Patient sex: M
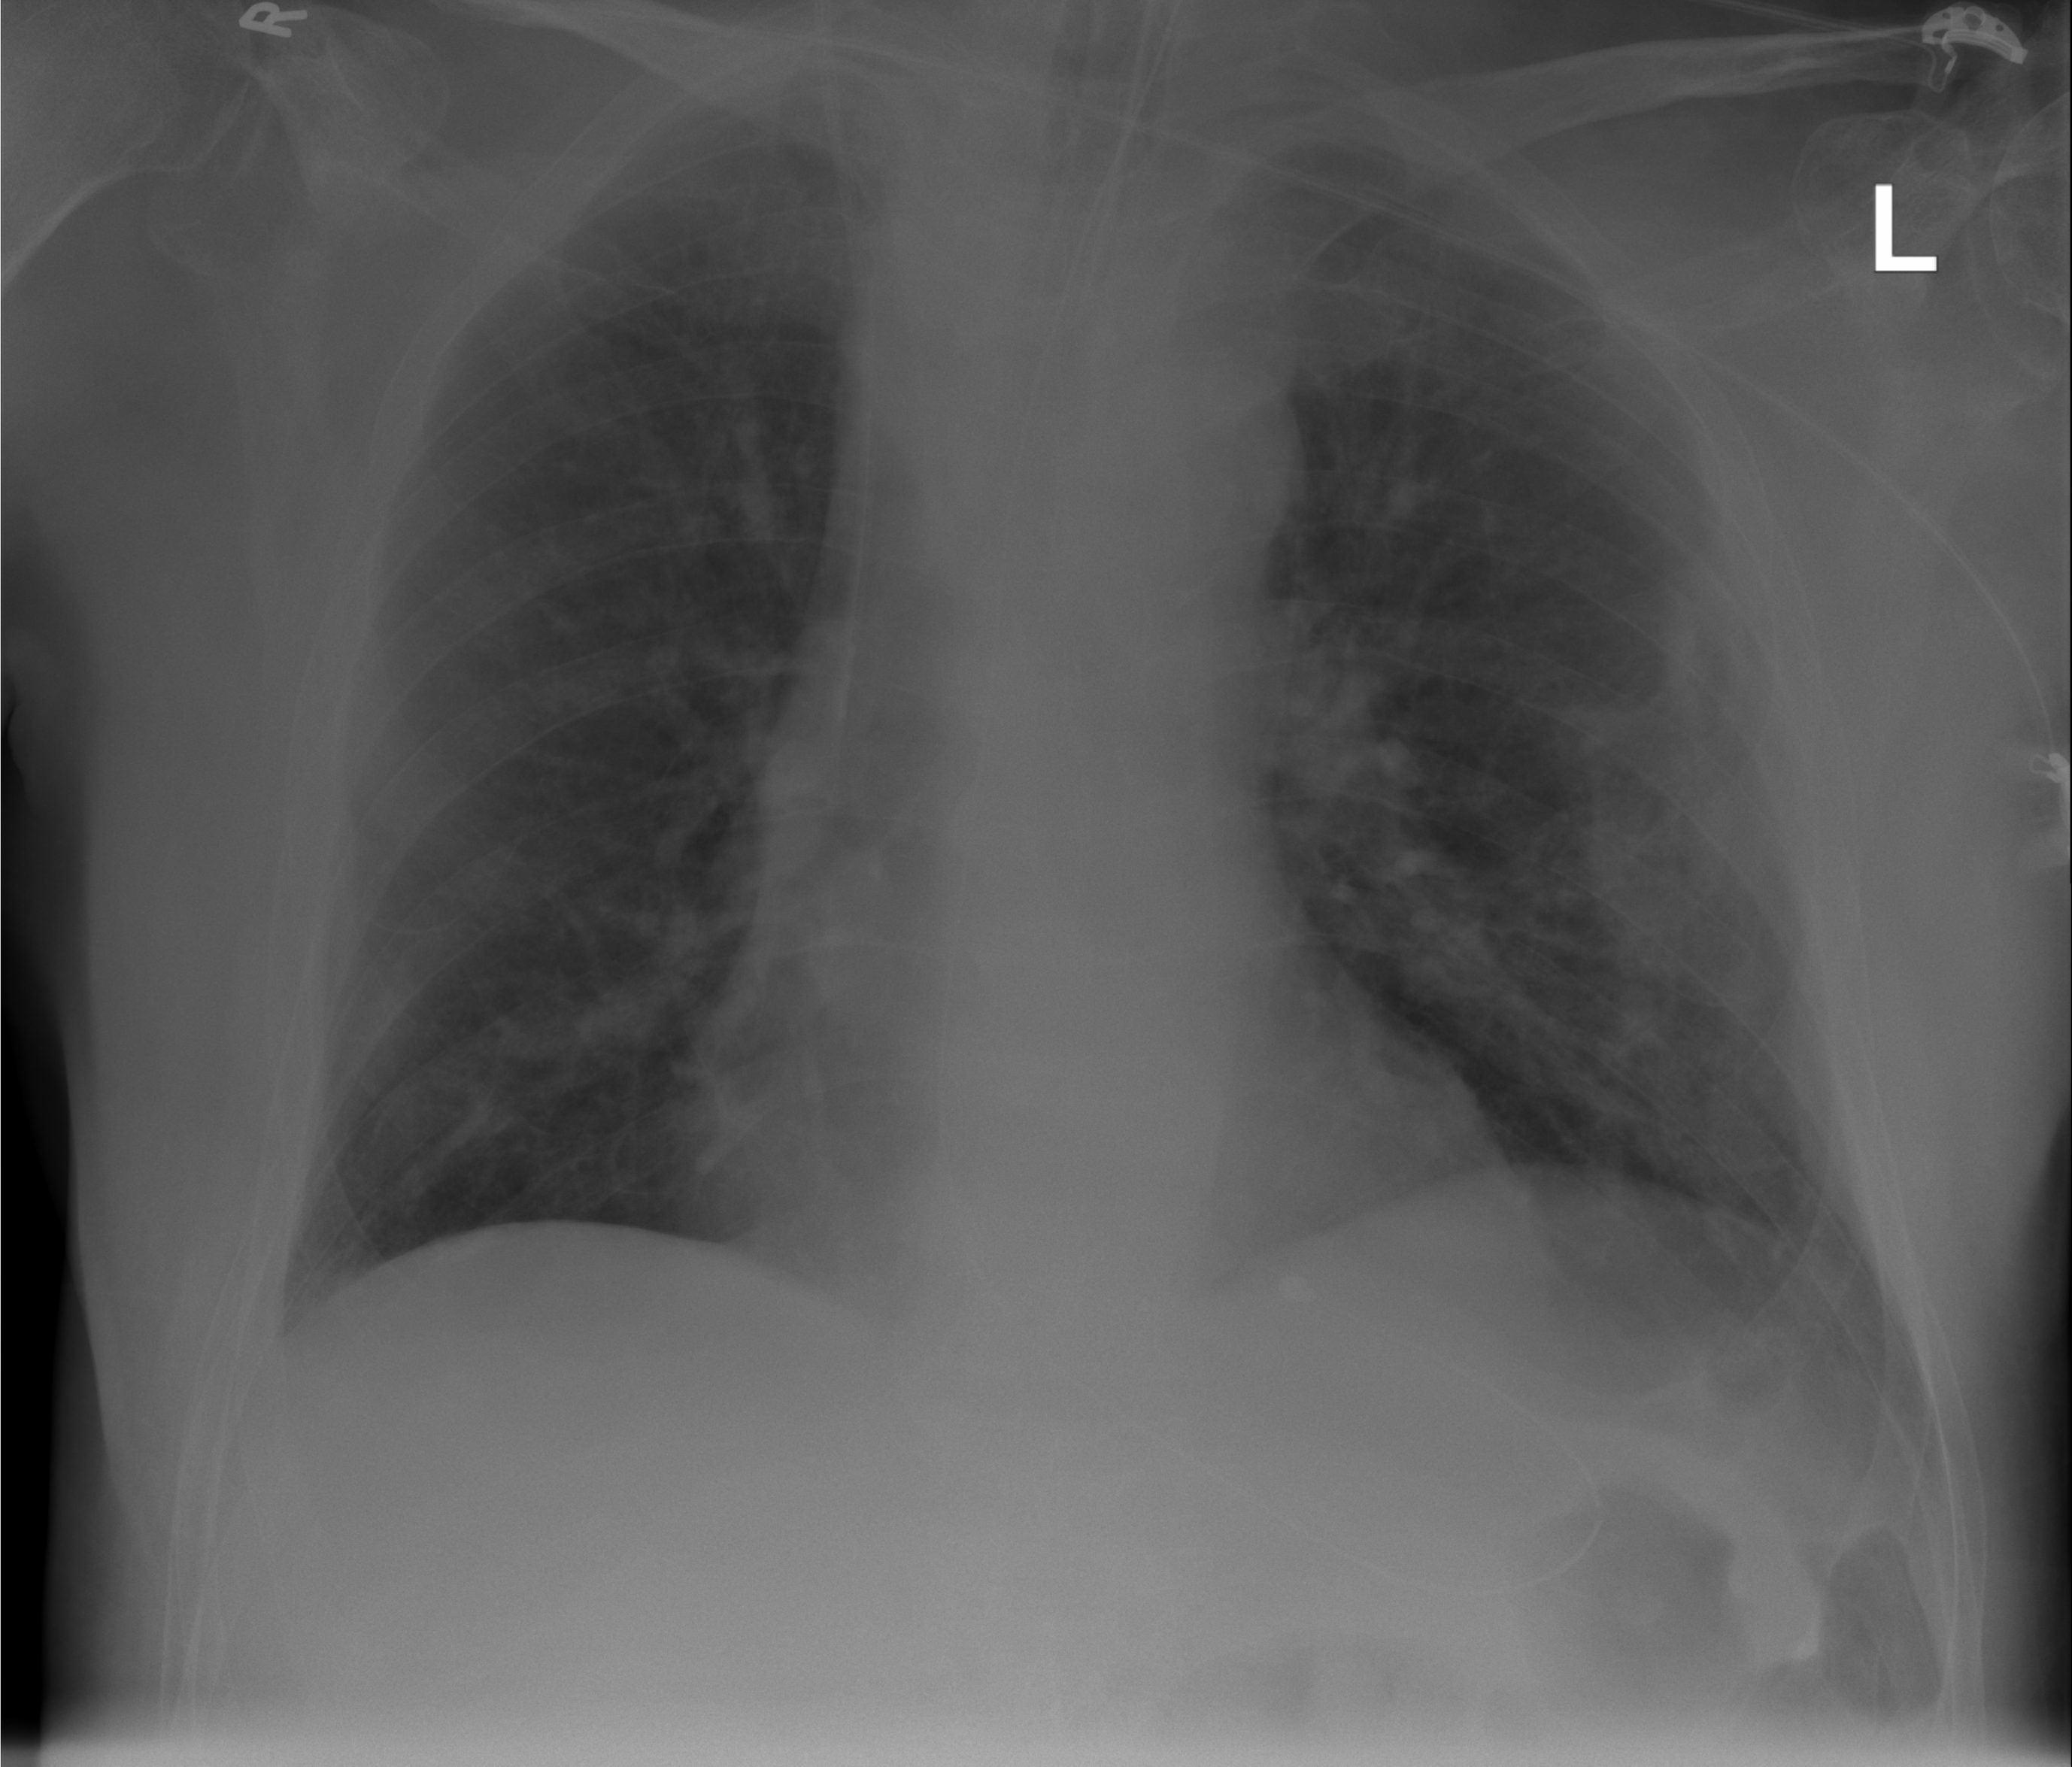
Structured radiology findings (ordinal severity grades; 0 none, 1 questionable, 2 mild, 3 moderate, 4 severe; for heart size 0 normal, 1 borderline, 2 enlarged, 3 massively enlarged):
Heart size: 0
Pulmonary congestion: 1
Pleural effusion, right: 0
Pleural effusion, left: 2
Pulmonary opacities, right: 1
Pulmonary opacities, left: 2
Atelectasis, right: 0
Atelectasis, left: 2